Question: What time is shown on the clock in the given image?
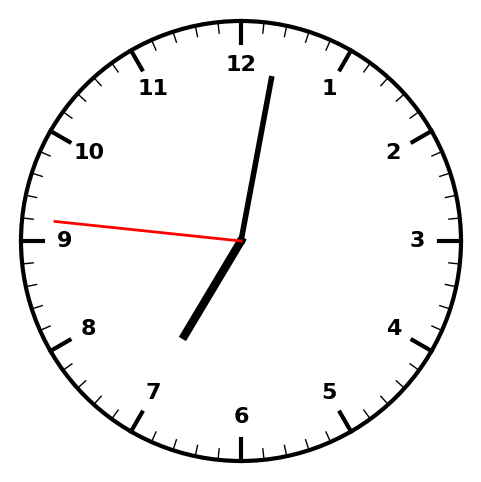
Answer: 07:01:46